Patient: sex F, age 86
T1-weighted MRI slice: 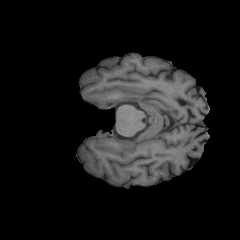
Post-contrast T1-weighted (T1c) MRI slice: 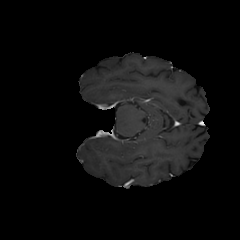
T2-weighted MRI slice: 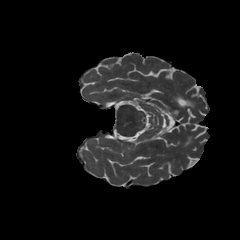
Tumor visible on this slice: no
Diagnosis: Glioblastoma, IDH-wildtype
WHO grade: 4